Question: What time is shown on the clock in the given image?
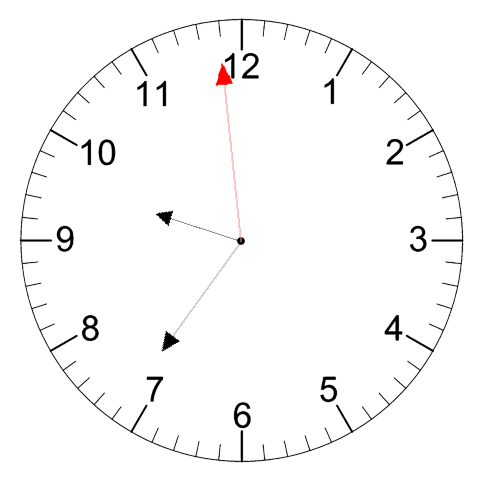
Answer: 09:35:59